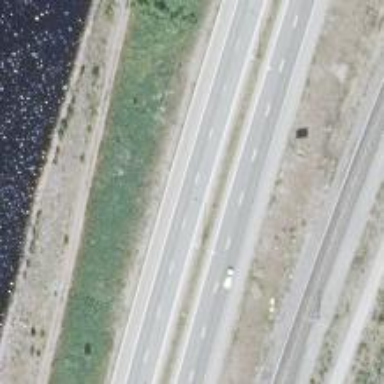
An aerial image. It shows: View of motorway.